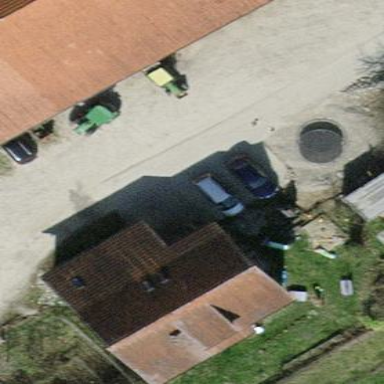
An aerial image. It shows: Farm building with gabled roof.